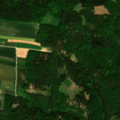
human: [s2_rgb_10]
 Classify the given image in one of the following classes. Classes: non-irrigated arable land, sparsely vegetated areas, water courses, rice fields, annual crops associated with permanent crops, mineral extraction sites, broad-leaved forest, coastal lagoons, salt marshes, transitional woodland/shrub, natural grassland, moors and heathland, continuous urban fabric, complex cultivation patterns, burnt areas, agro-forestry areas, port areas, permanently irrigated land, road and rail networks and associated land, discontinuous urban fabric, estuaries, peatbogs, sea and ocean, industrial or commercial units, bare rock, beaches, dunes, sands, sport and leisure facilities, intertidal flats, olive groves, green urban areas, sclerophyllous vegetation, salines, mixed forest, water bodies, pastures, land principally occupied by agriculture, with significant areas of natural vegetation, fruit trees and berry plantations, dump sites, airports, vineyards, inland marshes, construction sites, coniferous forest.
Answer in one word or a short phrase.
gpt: non-irrigated arable land, broad-leaved forest, mixed forest